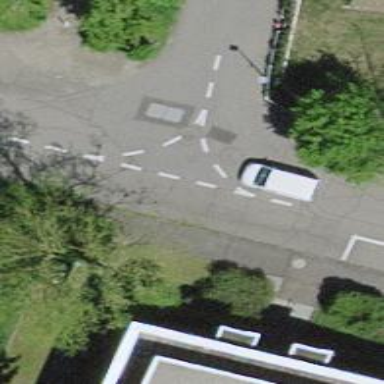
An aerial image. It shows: Residential road.